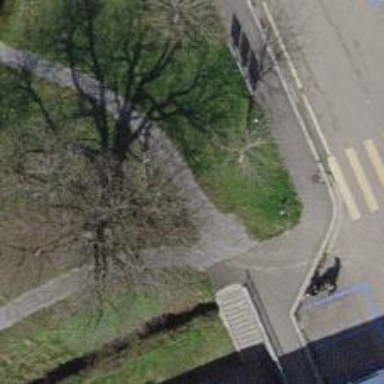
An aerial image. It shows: Footway made of paving stones.